Field crop: maize
Growth stage: 2
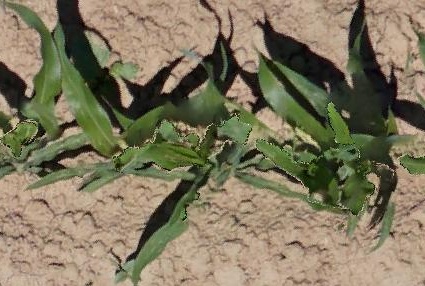
Species: maize